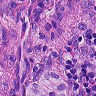
Metastatic tissue present: yes